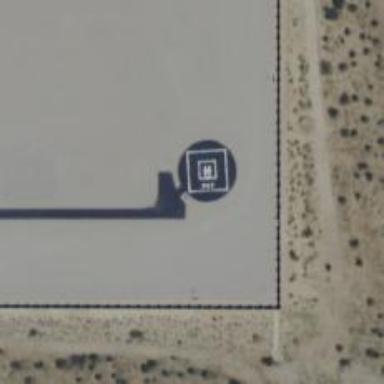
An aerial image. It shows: Image showing helipad at airport.